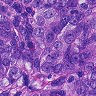
Metastatic tissue present: yes